Interaction volume radius: 10 \u00c5
Interaction volume height: 15 \u00c5
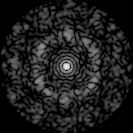
Disorder parameter: 0.7295